Question: Here is problem
'''
helper.getDataForTriggeredUploadOfMFFile = function (isTriggeredUploadMF) {
if (!isTriggeredUploadMF) {
return 'None';
} else {
return '<spa ng-click="previewDataOnSmartAnalytics()>Preview Data</span>';
}
};
'''

In browser there is not ng-click directive. How solve it?
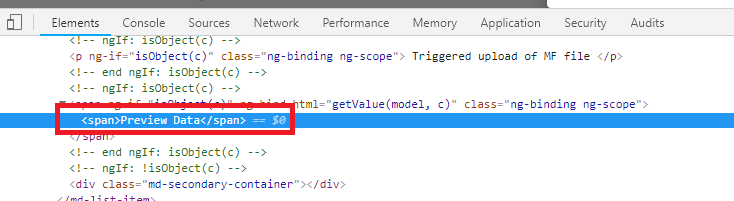
Answer: It could be due to a typo in
> 'return '<spa ng-click="previewDataOnSmartAnalytics()>Preview Data</span>';'
There is no ending '"'. Notice that you should be able to avoid the escape if you are using double apex inside singole apex.